Question: I have a tab control on a blank form, although when I change tabs is there a way of changing the form when clicking on a different tab. See below for clarification:

E.g. If I clicked "tabPage2" I would be presented with Form2.cs
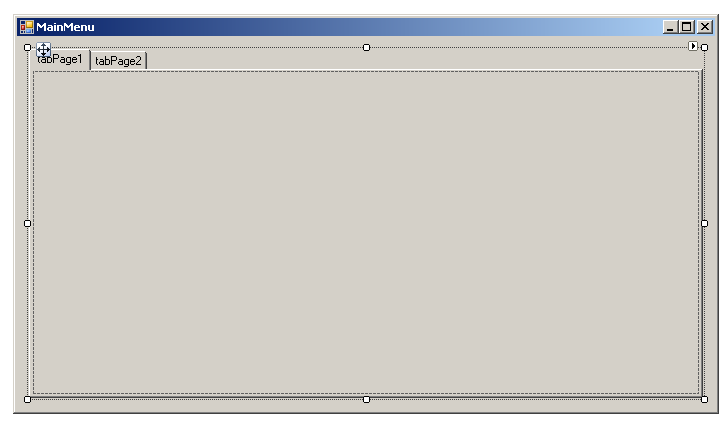
Answer: Yes. Just make Form2 borderless and change TopLevel to False, and then you can add it to the tabPage2.Controls collection like a normal form. Probably add DockStyle to Fill for that form, too.
Simple demo:
'''
private void tabControl1_Selecting(object sender, TabControlCancelEventArgs e) {
if (e.TabPage.Name == tabPage2.Name) {
if (tabPage2.Controls.Count == 0) {
Form f = new Form();
f.TopLevel = false;
f.FormBorderStyle = FormBorderStyle.None;
f.BackColor = Color.Red;
f.Dock = DockStyle.Fill;
tabPage2.Controls.Add(f);
f.Show();
}
}
}
'''